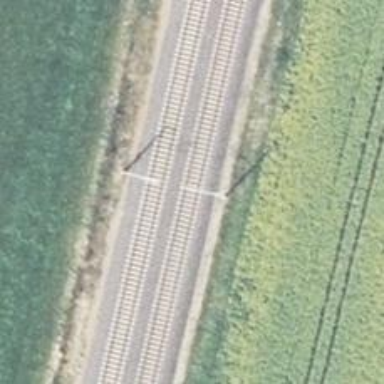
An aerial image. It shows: Milestone along the railway with catenary mast.